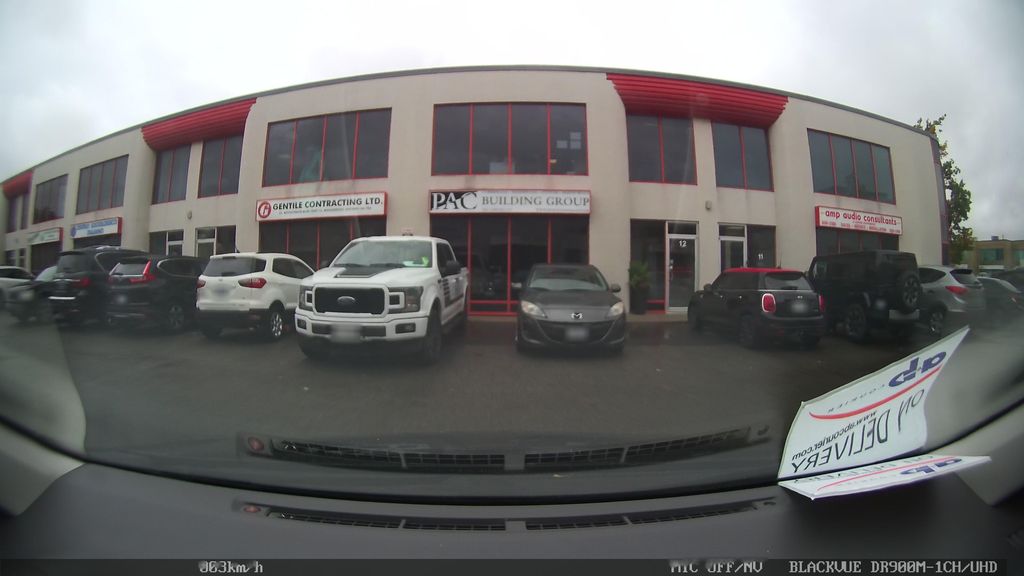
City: toronto